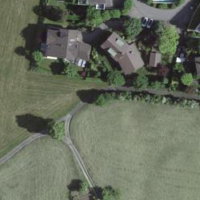
EUNIS habitat code: 55
Species observed at this site:
Prunella vulgaris
Filipendula ulmaria